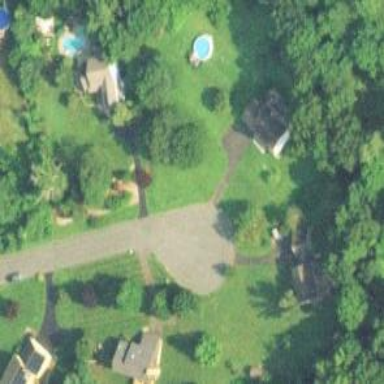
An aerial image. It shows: Driveway.